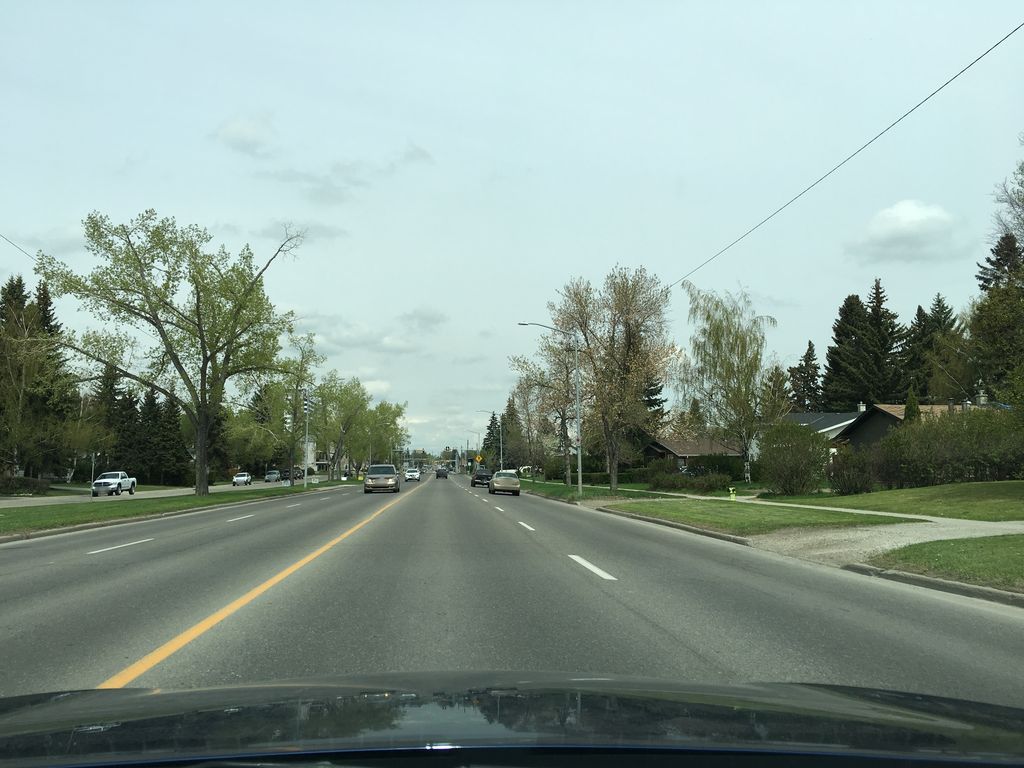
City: calgary